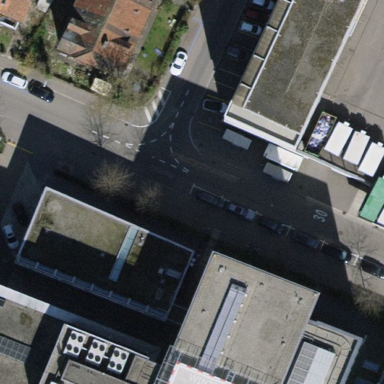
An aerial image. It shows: Hospital building with flat roof.